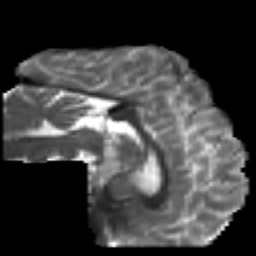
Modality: T2w
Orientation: sagittal
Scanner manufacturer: ge
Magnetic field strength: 3 T
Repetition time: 7.98 s
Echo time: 0.0701 s